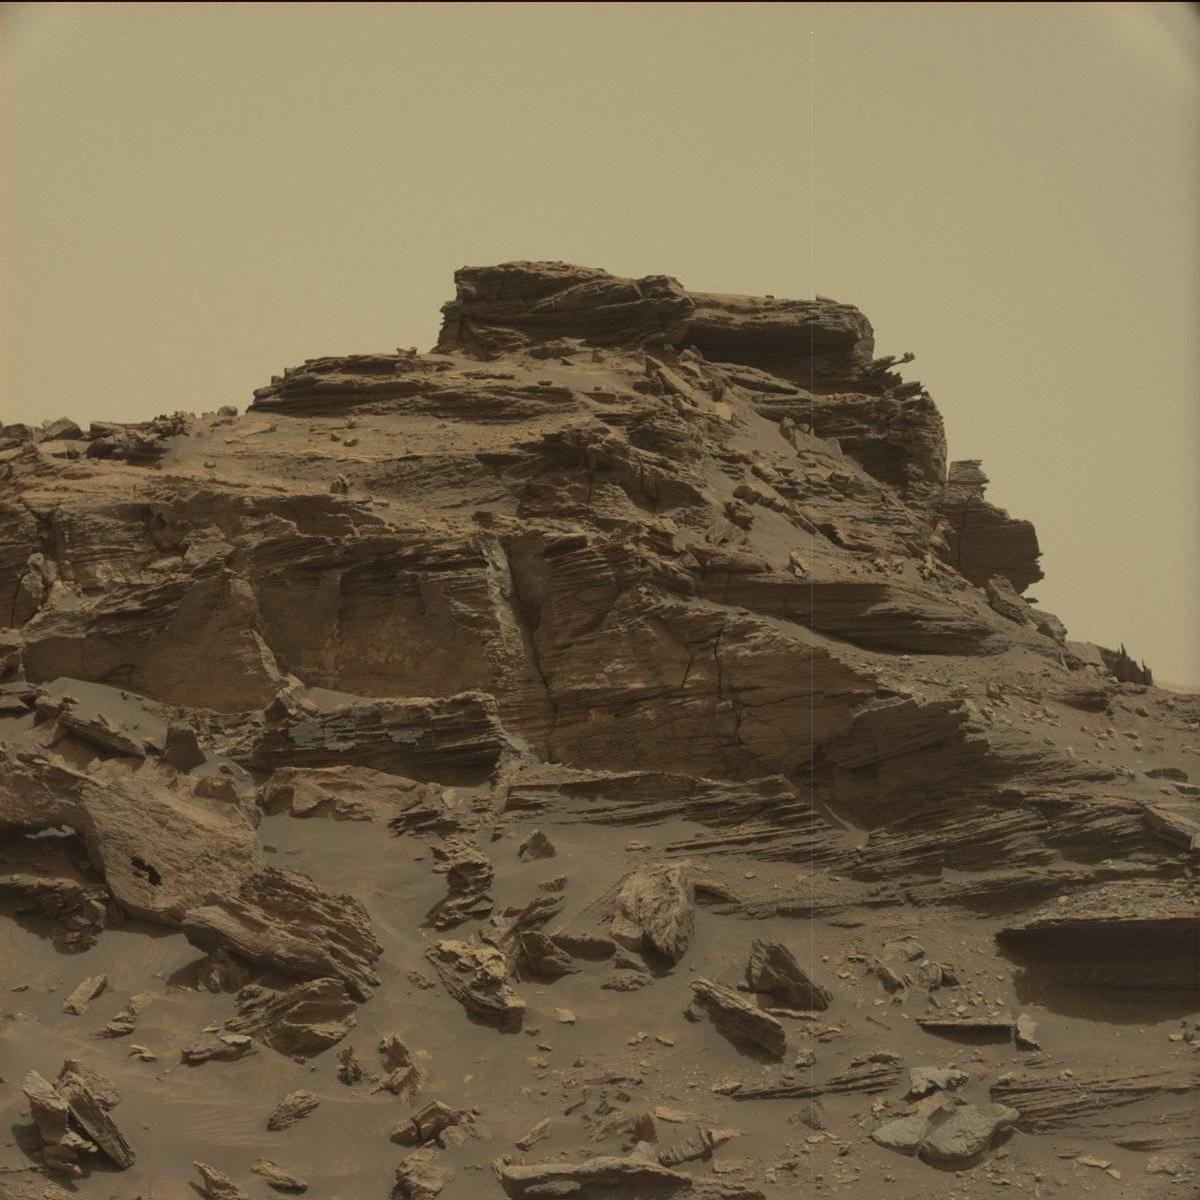
Terrain classes present: Bedrock, Sand / Soil, Sky